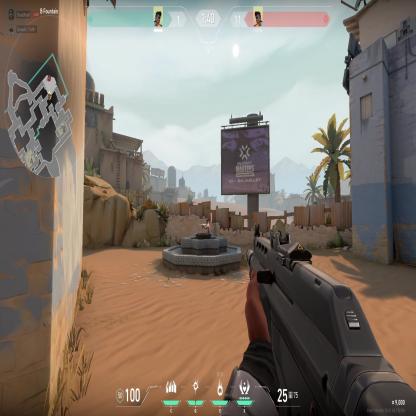
Label: enemy